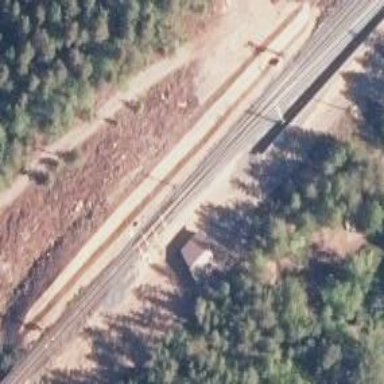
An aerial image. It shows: Single railway track with continuous electrified contact line.